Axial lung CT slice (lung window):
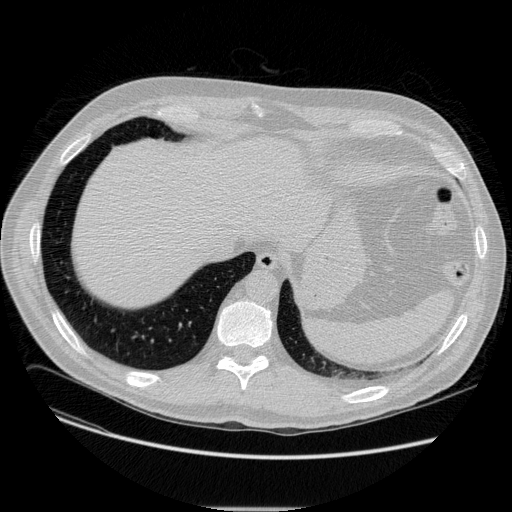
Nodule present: no